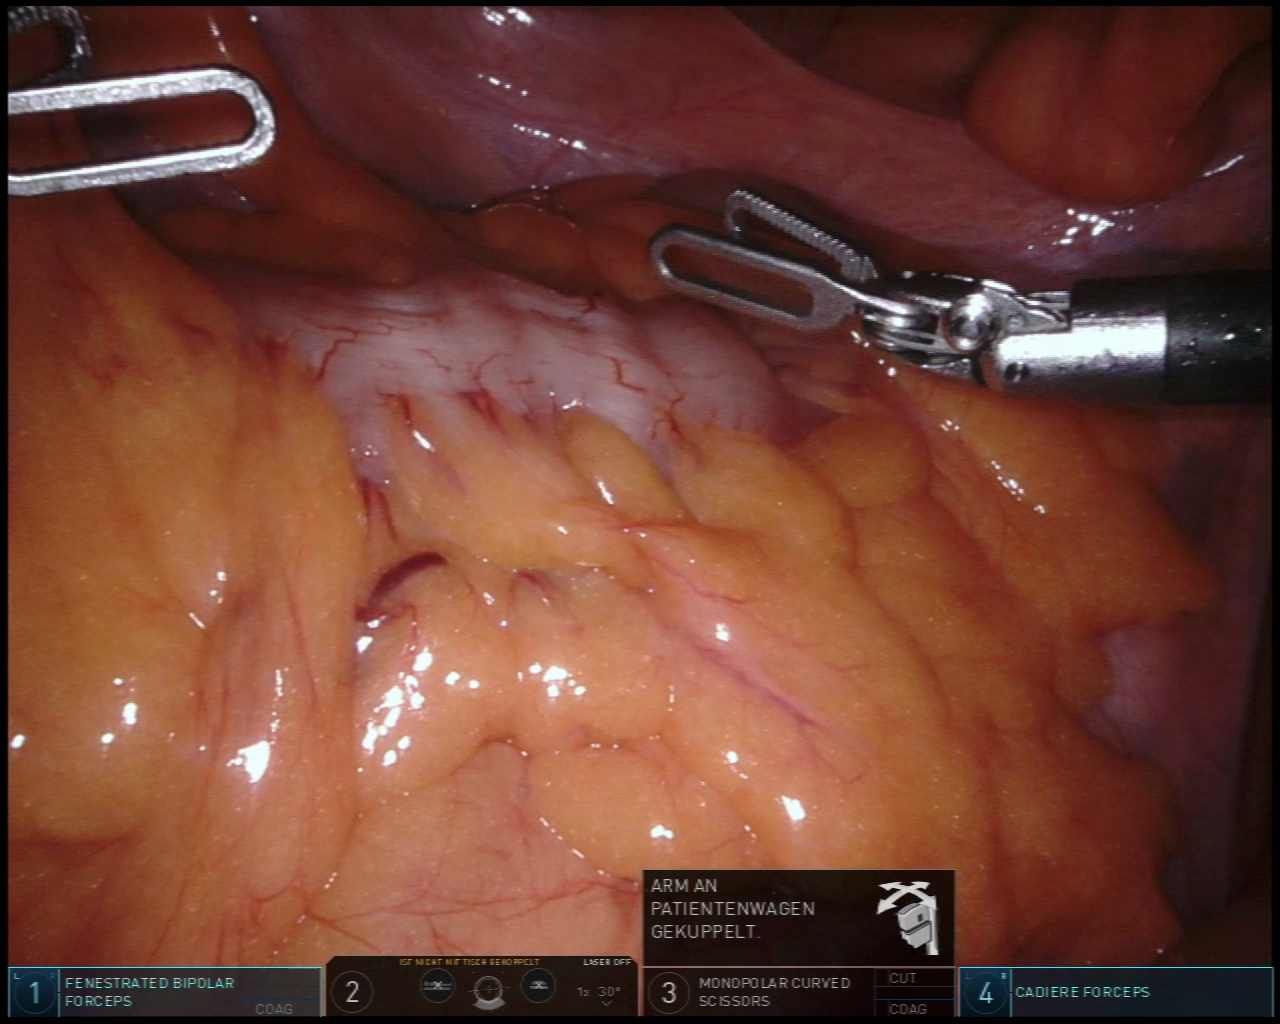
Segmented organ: abdominal_wall
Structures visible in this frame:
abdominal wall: yes
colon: yes
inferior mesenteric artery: no
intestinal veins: no
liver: no
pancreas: no
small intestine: no
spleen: no
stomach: no
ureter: no
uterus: no
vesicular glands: no